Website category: sports
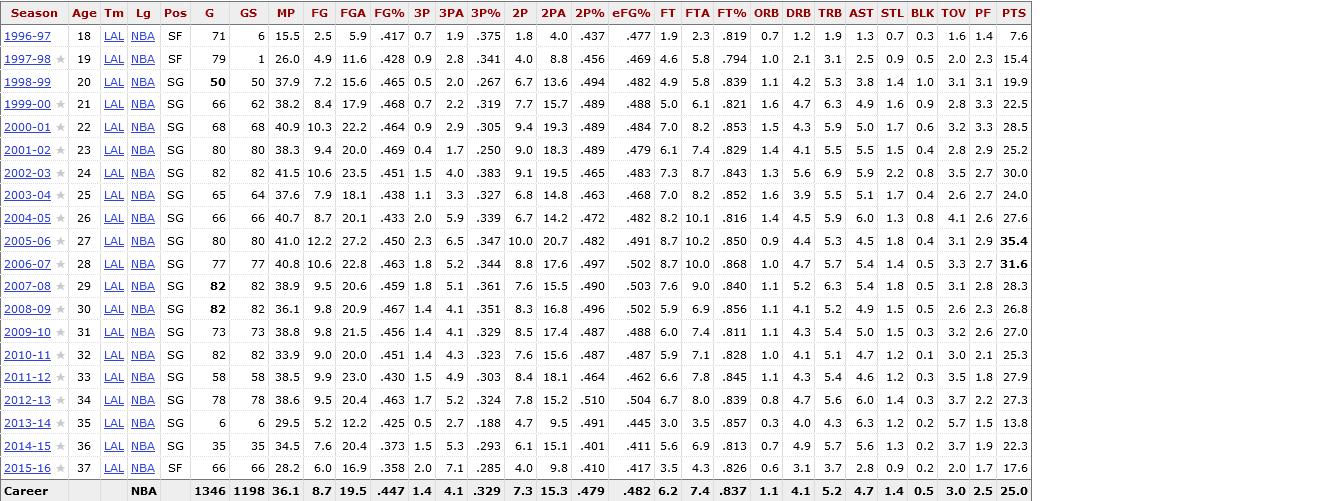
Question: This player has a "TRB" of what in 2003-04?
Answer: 5.5

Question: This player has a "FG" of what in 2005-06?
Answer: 12.2

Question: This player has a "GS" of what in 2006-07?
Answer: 77

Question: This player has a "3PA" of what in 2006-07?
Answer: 5.2

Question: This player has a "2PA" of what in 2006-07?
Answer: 17.6

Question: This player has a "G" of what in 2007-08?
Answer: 82

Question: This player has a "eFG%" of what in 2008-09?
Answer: .502

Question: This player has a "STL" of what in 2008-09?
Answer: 1.5

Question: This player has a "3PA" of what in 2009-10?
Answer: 4.1

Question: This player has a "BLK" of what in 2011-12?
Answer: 0.3

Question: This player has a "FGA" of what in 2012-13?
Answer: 20.4

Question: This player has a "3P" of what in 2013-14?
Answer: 0.5

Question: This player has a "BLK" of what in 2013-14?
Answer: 0.2

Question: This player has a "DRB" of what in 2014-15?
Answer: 4.9

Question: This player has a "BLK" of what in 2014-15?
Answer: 0.2

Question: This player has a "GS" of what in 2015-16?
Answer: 66

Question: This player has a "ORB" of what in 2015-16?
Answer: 0.6

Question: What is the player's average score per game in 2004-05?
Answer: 27.6

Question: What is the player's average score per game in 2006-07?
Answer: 31.6

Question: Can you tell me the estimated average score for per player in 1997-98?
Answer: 15.4

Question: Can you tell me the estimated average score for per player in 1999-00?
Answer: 22.5

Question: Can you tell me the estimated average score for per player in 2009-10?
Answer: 27.0

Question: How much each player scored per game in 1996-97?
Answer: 7.6

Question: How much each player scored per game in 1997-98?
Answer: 15.4

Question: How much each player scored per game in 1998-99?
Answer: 19.9

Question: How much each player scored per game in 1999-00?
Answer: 22.5

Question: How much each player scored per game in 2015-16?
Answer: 17.6

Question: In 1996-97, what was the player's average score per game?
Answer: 7.6

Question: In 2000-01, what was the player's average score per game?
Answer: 28.5

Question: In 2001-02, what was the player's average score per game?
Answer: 25.2

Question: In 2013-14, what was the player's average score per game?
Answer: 13.8

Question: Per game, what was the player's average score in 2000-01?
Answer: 28.5

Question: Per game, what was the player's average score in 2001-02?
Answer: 25.2